Field crop: tomato
Growth stage: 1
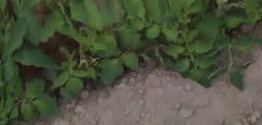
Species: tomato